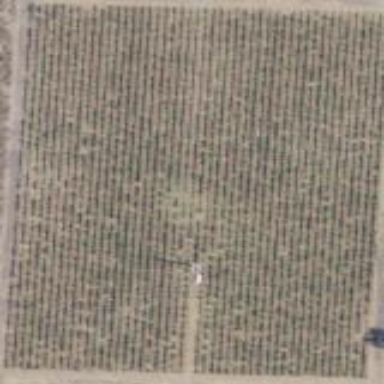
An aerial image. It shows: Vineyard with grape crops.